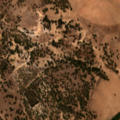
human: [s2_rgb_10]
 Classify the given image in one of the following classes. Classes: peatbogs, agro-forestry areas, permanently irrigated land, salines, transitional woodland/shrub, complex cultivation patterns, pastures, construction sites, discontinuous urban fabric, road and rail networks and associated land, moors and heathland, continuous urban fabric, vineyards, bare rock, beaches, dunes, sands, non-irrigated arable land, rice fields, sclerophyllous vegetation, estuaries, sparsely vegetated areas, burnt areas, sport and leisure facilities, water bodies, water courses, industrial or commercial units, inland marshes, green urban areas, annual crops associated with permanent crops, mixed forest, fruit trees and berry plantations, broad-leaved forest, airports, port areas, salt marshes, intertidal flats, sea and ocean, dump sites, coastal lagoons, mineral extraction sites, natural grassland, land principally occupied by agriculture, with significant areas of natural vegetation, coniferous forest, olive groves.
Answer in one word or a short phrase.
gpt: non-irrigated arable land, permanently irrigated land, agro-forestry areas